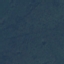
Land use / land cover: Forest